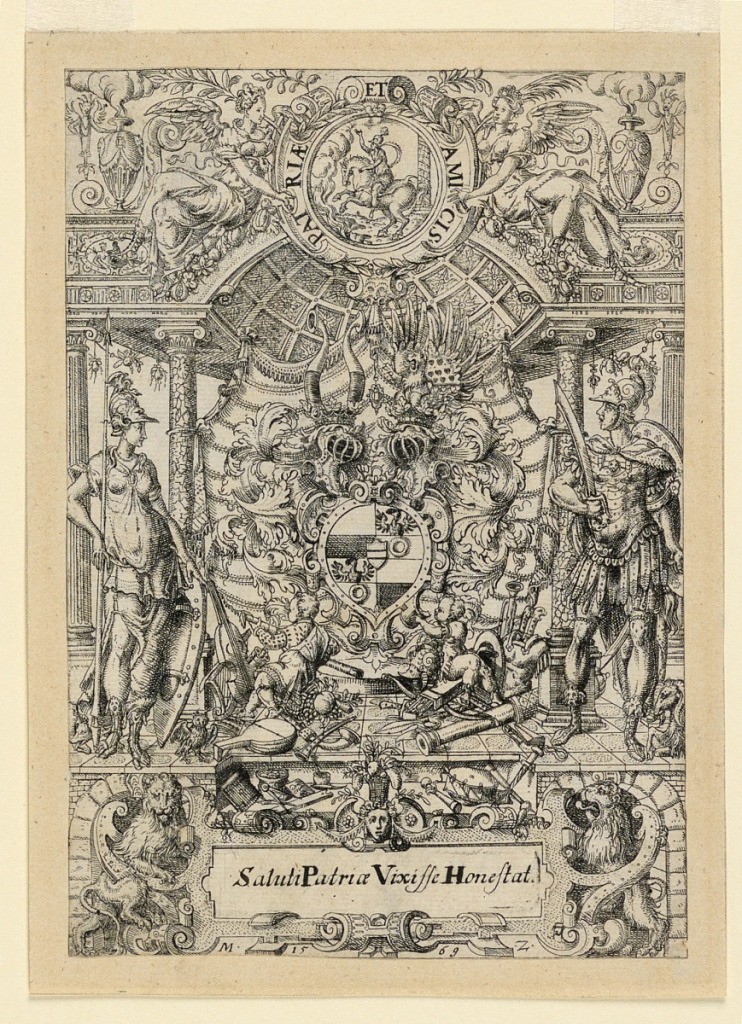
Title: Arms of the Pfinzing von
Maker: Matthias Zündt, German, 1498 - 1572
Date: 1569
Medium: Etching on white laid paper tipped into beige paper
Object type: Print
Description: Vertical format - Coat of arms flanked by Mars at right, Minerva at left - Eguestrian Ligurz in Medallion with motto PATRIAE ET AMICIS